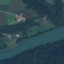
Label: River